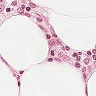
Metastatic tissue present: no